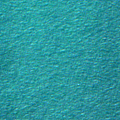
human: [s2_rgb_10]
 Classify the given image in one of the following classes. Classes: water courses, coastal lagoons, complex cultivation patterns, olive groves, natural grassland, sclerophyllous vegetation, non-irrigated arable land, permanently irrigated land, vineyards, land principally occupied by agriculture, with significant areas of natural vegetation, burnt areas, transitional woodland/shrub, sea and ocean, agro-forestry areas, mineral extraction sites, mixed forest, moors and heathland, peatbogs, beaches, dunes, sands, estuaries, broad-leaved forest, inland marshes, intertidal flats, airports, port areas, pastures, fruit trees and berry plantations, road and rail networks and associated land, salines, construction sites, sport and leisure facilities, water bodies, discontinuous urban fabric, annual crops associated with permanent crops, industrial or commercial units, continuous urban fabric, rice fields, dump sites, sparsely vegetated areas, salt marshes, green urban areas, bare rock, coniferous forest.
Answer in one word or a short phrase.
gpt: sea and ocean